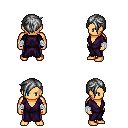
a pixel art fantasy rpg character, male body template, human, tanned skin, purple robe, magenta pants, gray pixie cut hairstyle, white cloth bandages, four views (front, back, left, right), 2x2 character sprite sheet, small pixel art, hard edges, no anti-aliasing